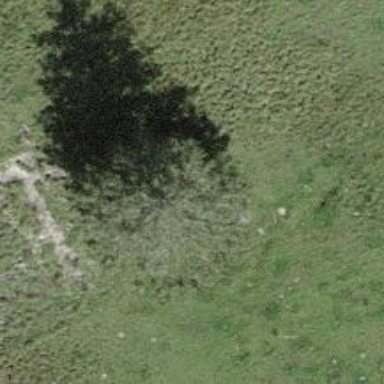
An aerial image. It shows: Single tag "natural: tree."